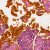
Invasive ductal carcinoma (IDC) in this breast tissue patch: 0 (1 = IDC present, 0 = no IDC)